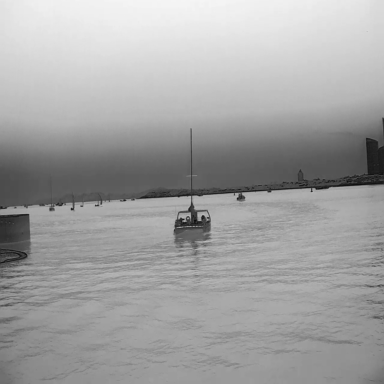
There are six sailboats in the infrared image.